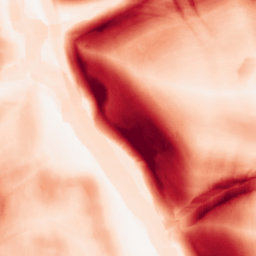
Category: morphological
Decomposition family: morphological_gradient
Decomposition parameters: size: 15
shape: square
Upsampling method: regularized
Upsampling parameters: scale: 4
lambda_reg: 0.01
Upsampling scale: 4